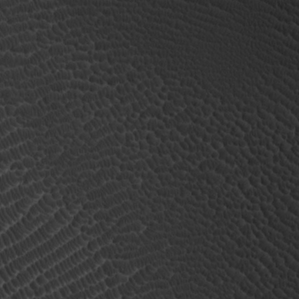
Label: non_frost